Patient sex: F
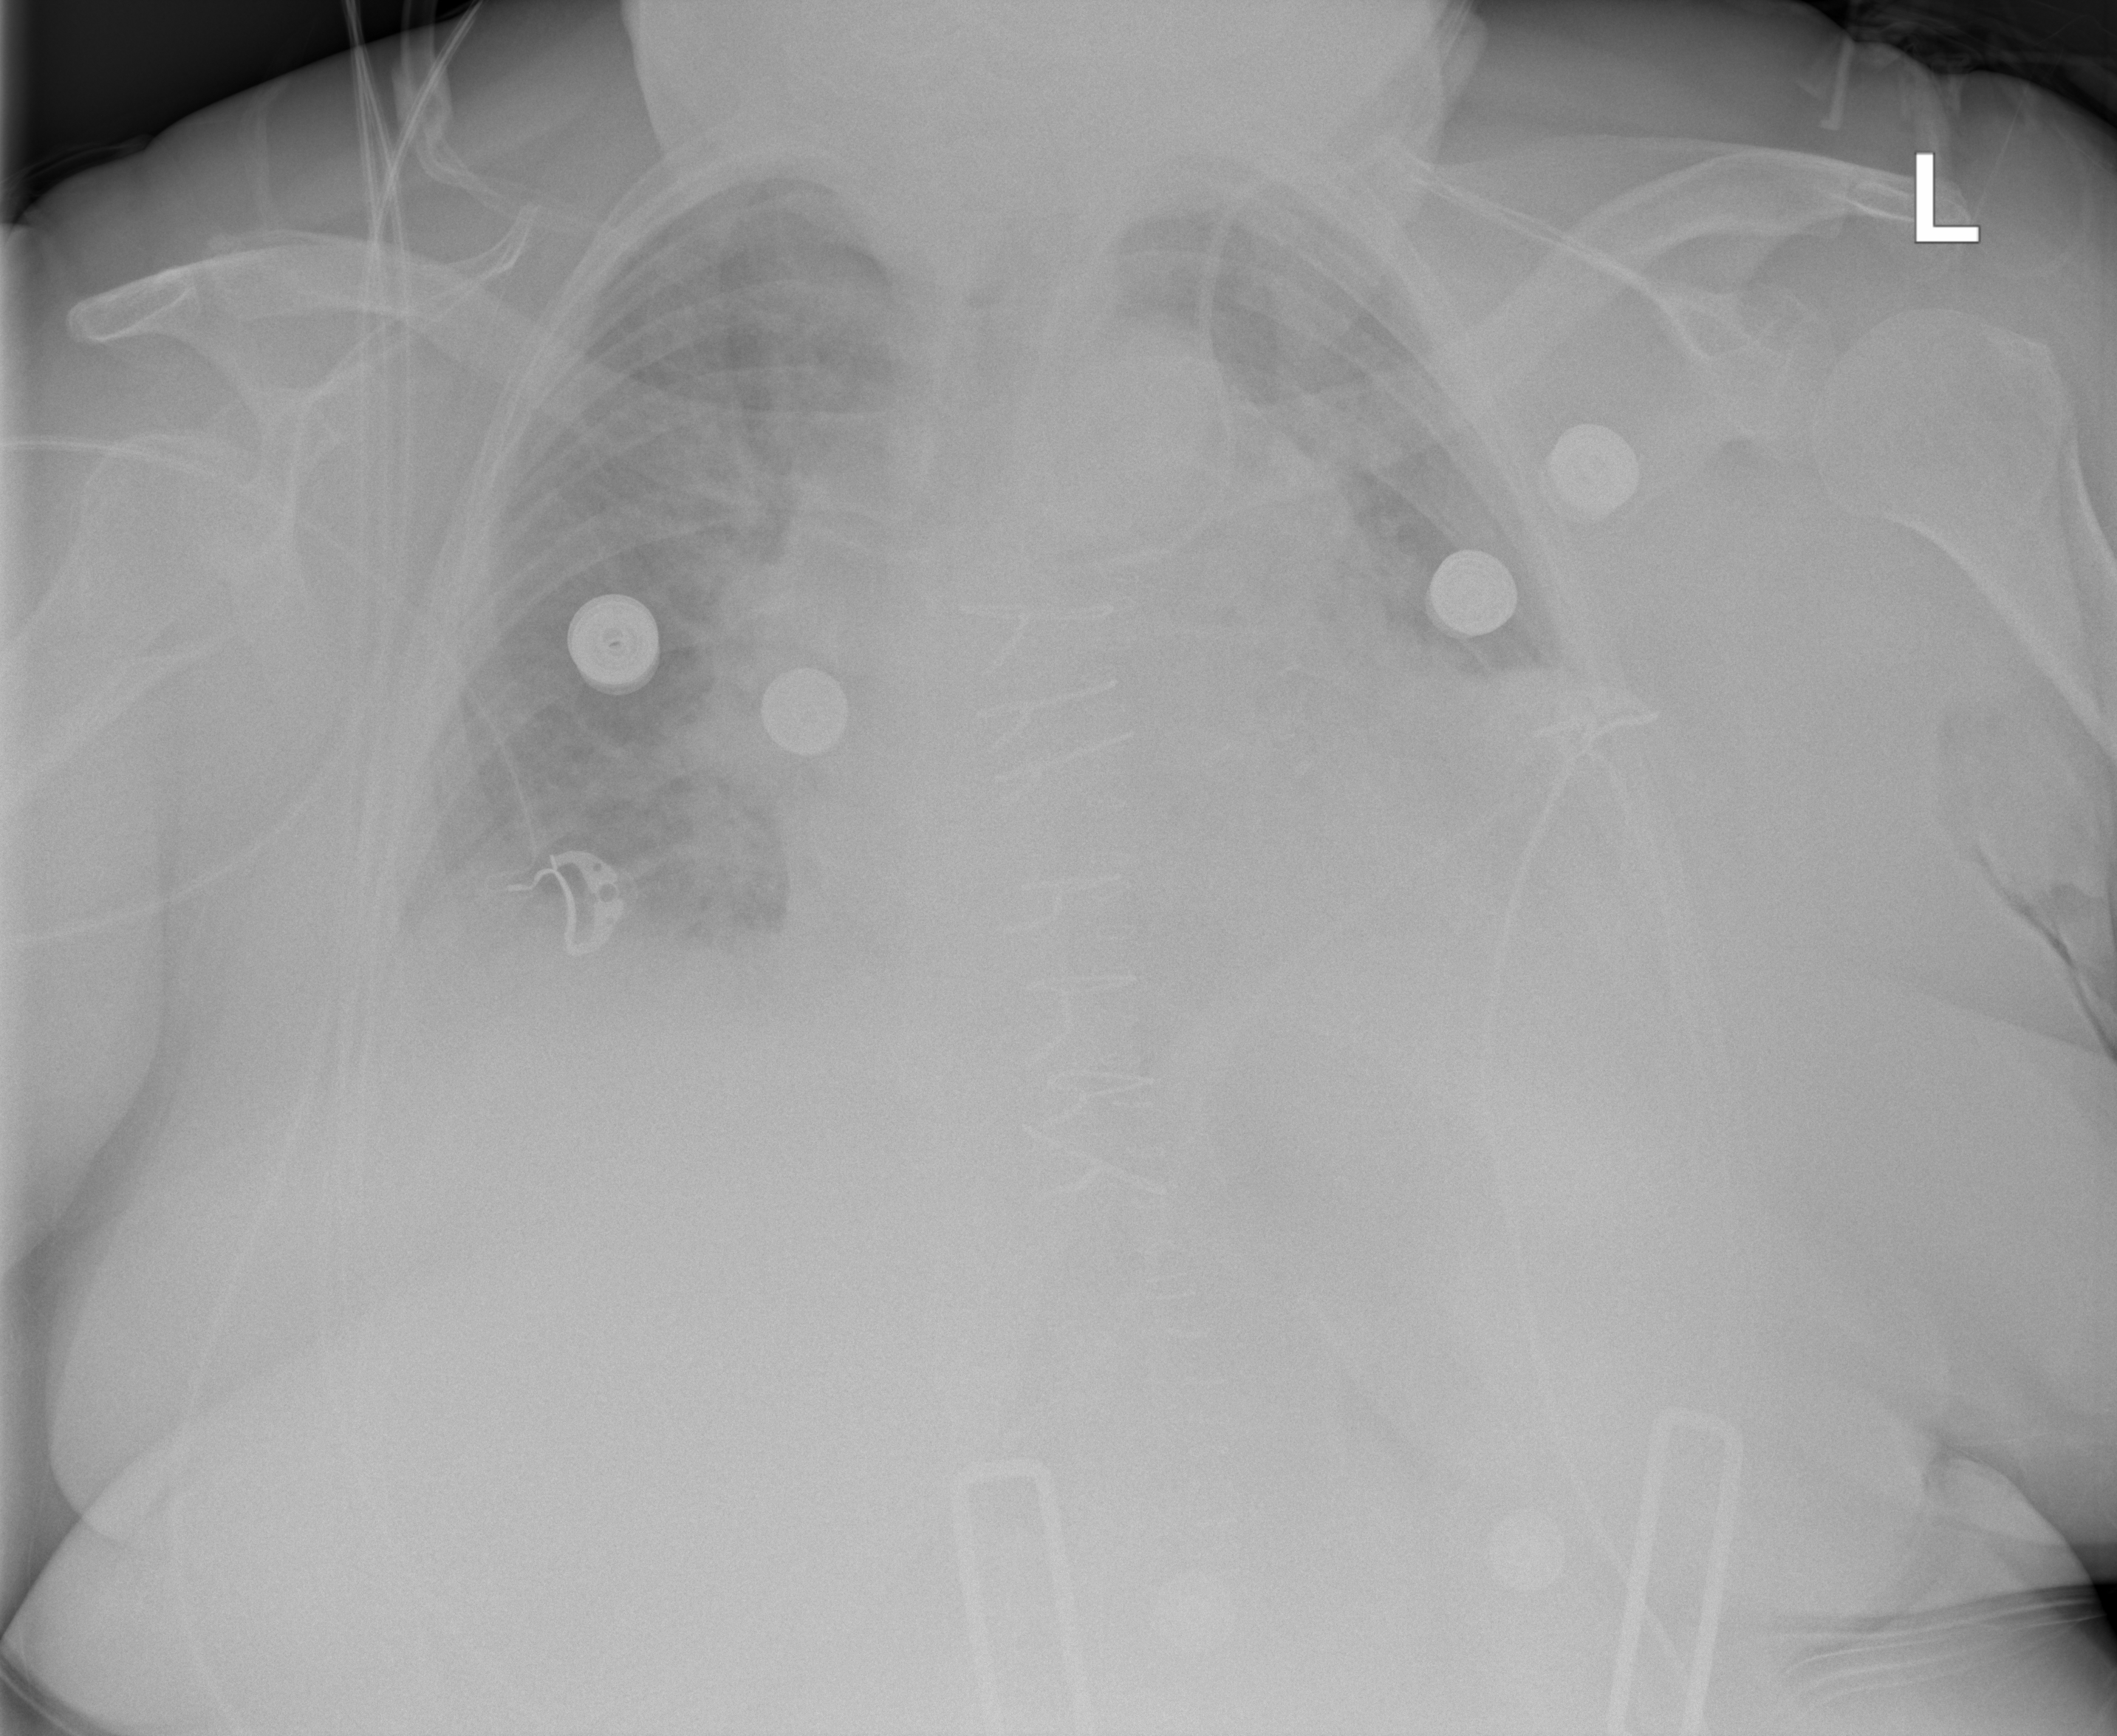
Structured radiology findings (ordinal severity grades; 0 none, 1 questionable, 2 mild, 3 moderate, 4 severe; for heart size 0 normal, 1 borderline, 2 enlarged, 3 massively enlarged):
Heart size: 2
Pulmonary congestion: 3
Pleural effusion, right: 2
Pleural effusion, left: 3
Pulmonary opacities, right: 2
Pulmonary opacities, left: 2
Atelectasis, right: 2
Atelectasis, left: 2